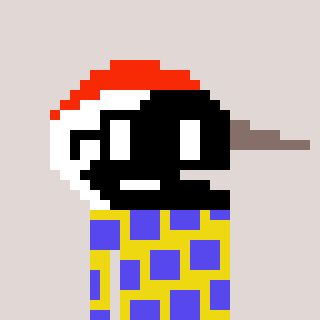
a pixel art character with square black glasses, a crane-shaped head and a yellow-colored body on a warm background